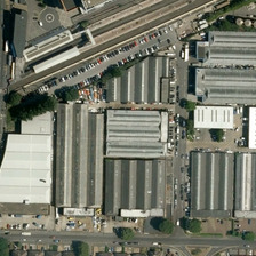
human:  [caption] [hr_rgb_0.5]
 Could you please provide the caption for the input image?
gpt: Striped plants with surrounding cars are near the street.

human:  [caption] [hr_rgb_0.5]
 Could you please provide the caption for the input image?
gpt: Surrounded by three roads, some white and Gray Striped factories lie between residential buildings.

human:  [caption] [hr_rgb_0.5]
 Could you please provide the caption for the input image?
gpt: Some factory buildings with white and gray stripes surrounded by three roads are lying across the building of the house.

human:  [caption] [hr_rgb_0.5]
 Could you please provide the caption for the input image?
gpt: these large workshop buildings are separated by wide roads .

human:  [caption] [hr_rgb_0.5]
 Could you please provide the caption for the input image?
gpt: There's a lot of striped plants in the neighborhood of a street.